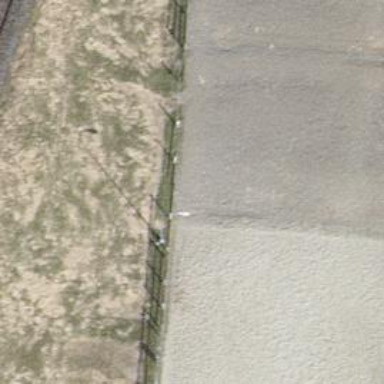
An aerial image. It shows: Gate.